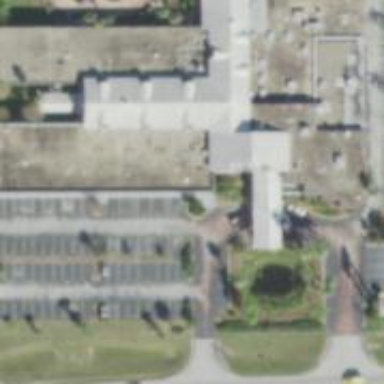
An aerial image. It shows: Building that is motel.